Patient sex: M
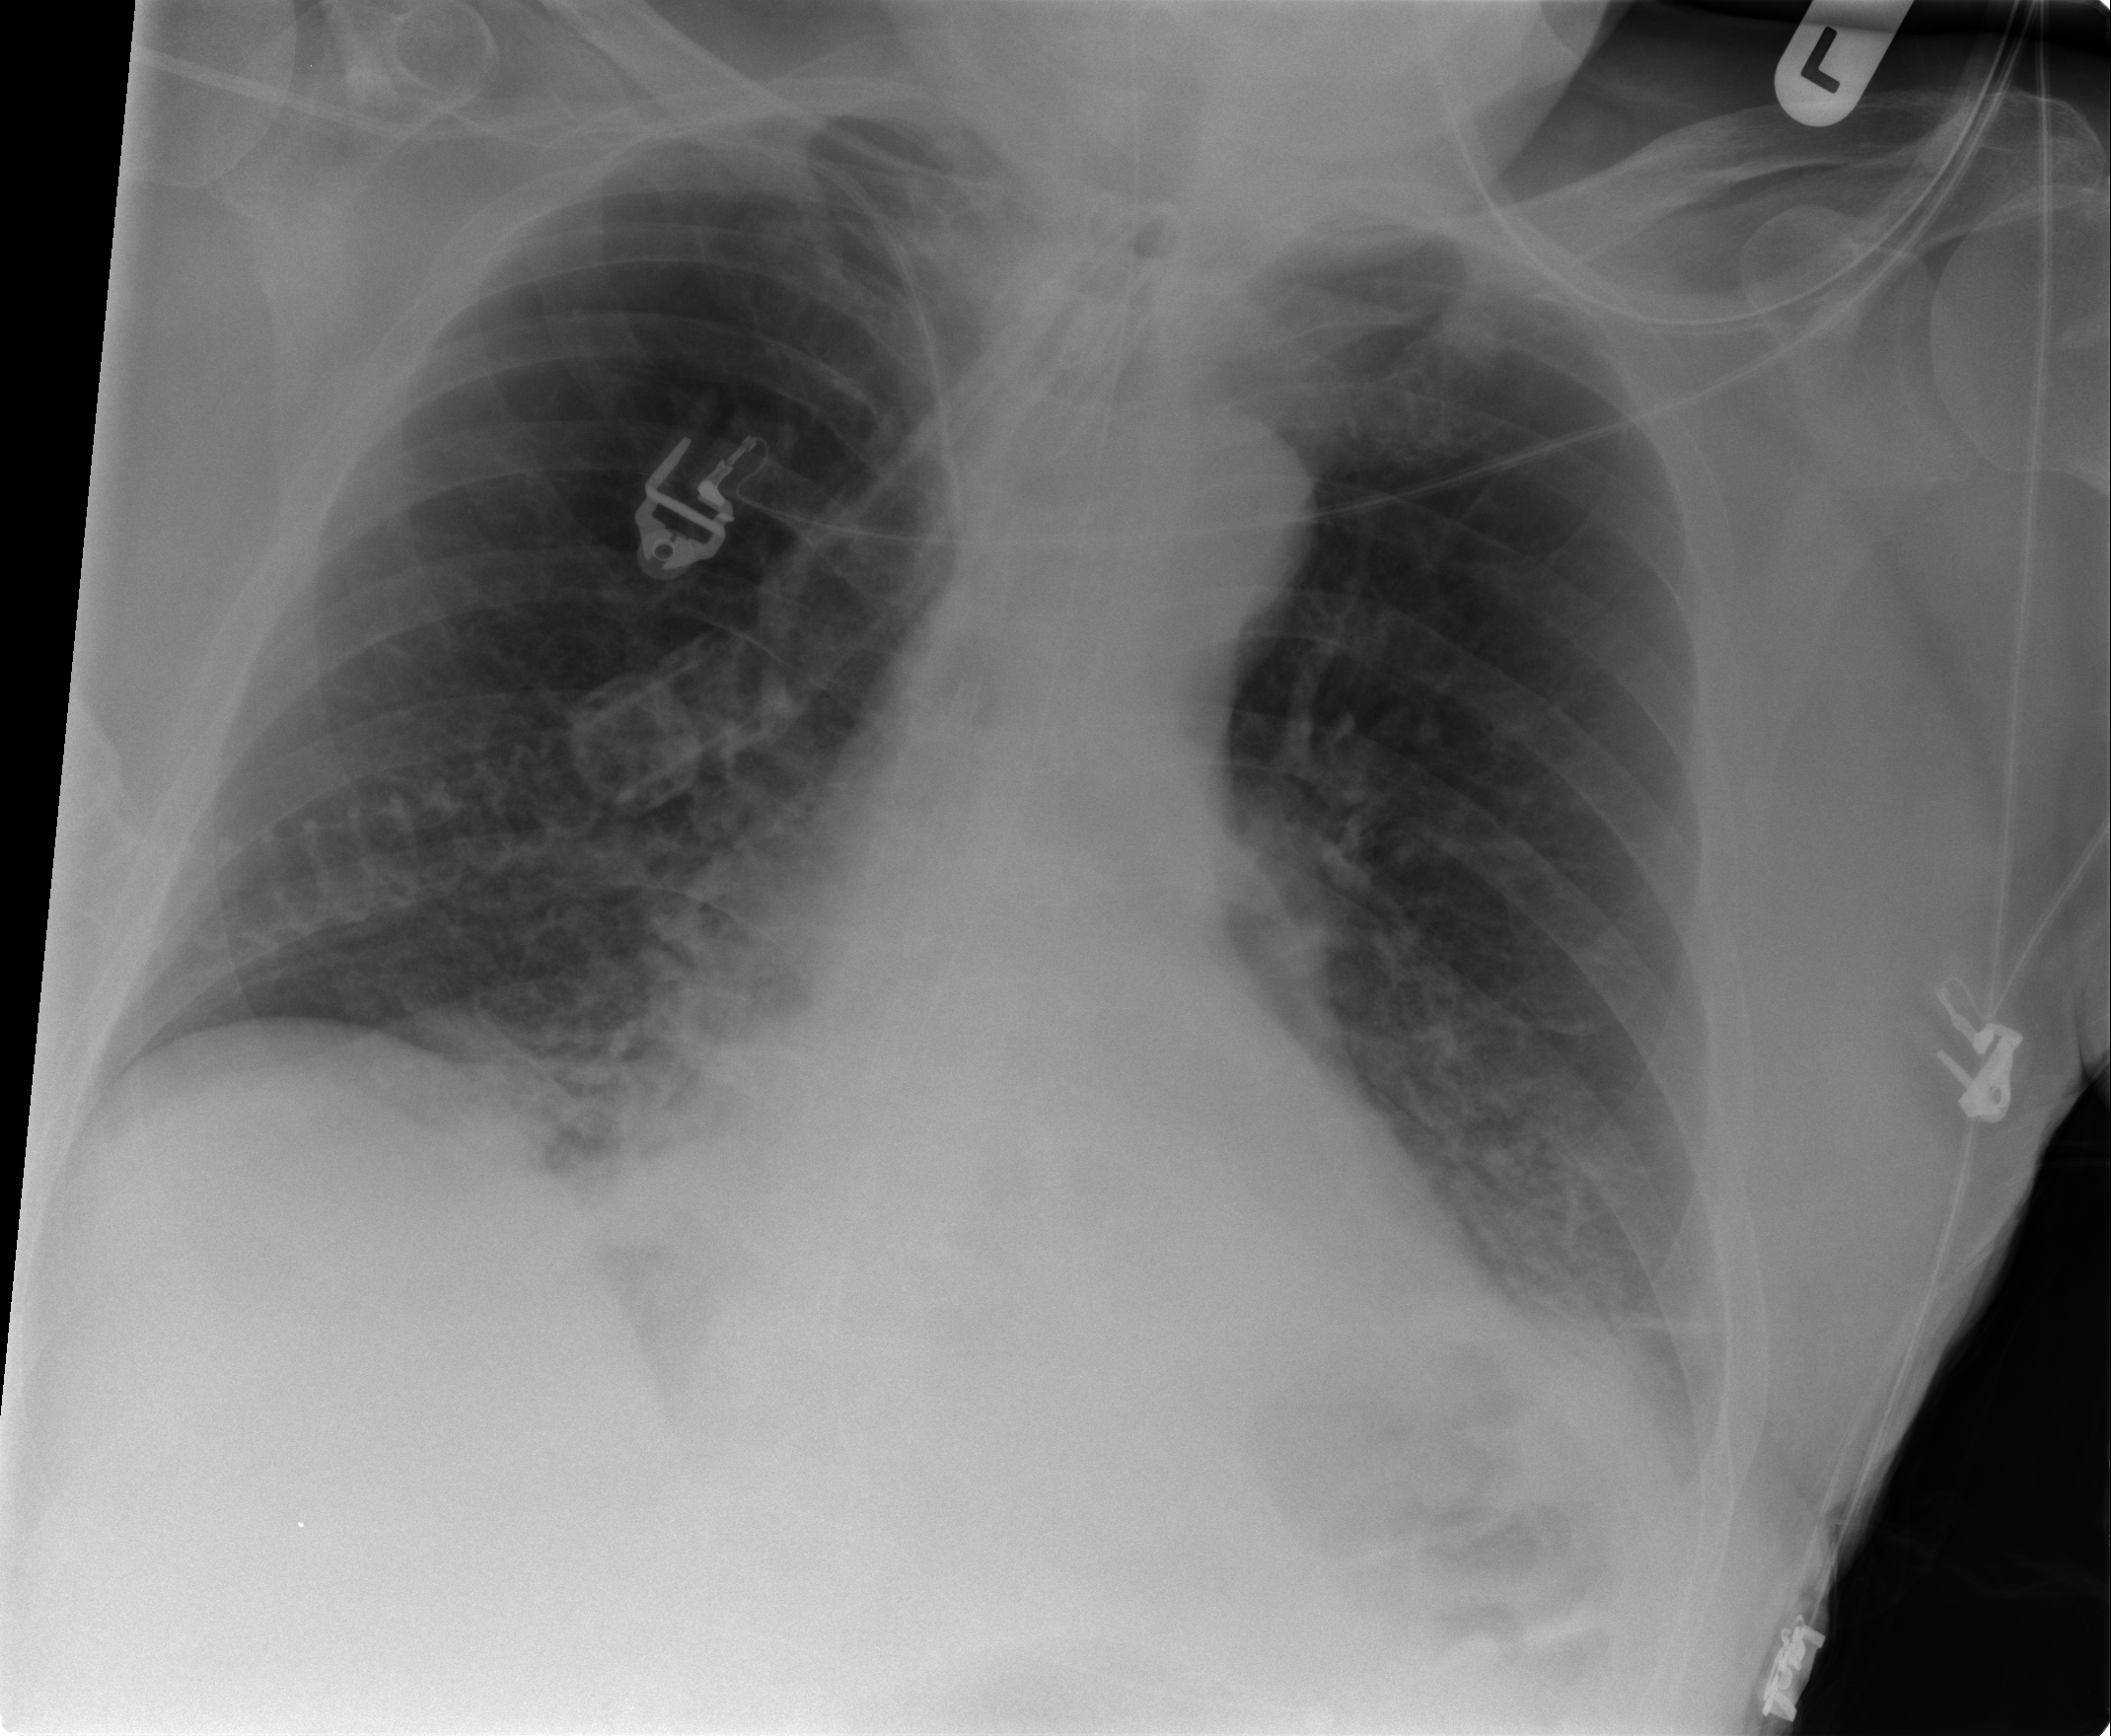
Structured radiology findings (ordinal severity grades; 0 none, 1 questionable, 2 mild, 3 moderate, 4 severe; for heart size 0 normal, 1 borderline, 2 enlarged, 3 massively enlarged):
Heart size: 1
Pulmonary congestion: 0
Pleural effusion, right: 1
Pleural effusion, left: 1
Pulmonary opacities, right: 0
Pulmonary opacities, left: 0
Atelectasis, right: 2
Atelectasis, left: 2